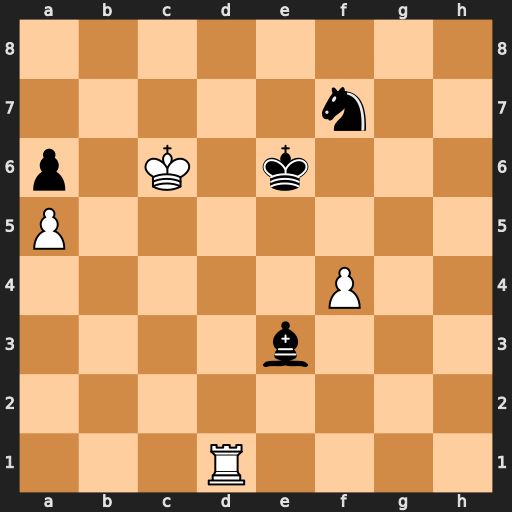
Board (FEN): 8/5n2/p1K1k3/P7/5P2/4b3/8/3R4
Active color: w
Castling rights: -
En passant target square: -
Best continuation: Re1 Ne5+ fxe5